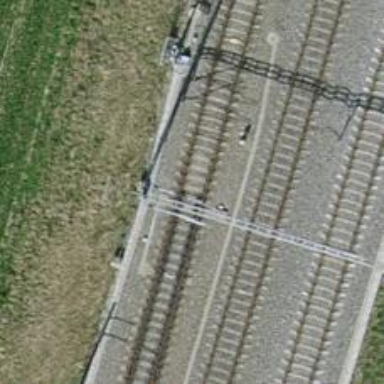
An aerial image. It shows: Railway switch.